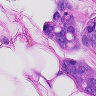
Metastatic tissue present: yes